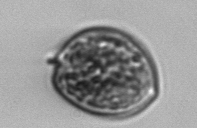
Label: Prorocentrum